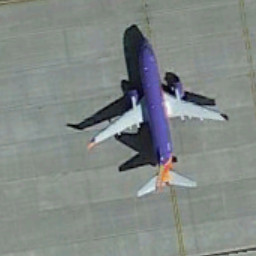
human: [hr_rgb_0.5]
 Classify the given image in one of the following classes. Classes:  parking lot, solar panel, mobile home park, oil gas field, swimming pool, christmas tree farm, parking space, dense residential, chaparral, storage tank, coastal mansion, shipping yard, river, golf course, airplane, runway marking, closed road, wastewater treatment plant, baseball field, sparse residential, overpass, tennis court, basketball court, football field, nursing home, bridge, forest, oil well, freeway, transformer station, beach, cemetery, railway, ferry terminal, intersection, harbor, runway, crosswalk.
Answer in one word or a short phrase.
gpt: airplane